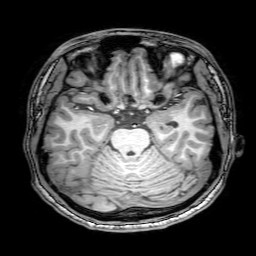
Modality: T1w
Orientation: coronal
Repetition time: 0.00828 s
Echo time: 0.00388 s